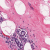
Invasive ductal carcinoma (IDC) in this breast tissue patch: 0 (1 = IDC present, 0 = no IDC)